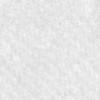
Label: no_change